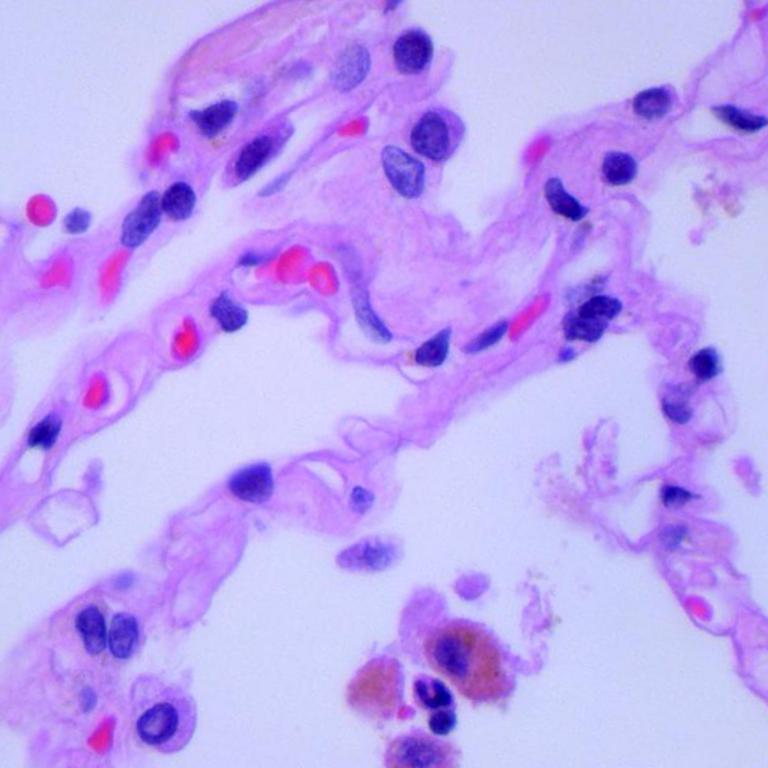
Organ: lung
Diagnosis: benign